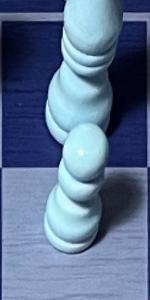
Label: Pawn_White